Question: I am always getting an error on npm install after setting NPM Authenticate. I would like to authenticate to my npm private registry during image build and install all the dependencies I need. Maybe I misunderstood how this authentication process works but this is what I am doing:

I tried establishing a service connection from the project settings page as in <URL>
After that, I also set up my NPM Authentication task following the steps in <URL>
But this is not working. These are the errors I am getting:
During 'NPM Authenticate' phase:
> [warning]Found and overrode credentials for the
myregistry.pkgs.visualstudio.com registry in the selected .npmrc file.
Remove credentials from the file and store them in an npm service
connection instead (recommended), or remove the npm Authenticate task
from your build to use credentials checked into an .npmrc.
During 'Build an Image' phase:
> Step 4/7 : RUN npm install --production ---> Running in 8724f713f1db
[91mnpm ERR! code[0m[91m E404 [0m[91mnpm [0m[91mERR! 404[0m[91m Not
Found: @myregistry/service-logging@latest npm ERR![0m[91m A complete
log of this run can be found in: npm ERR!
/root/.npm/_logs/2018-09-11T04_20_00_513Z-debug.log [0mThe command
'/bin/sh -c npm install --production' returned a non-zero code: 1
[error]The command '/bin/sh -c npm install --production' returned a non-zero code: 1 [error]/usr/local/bin/docker failed with return
code: 1 [section]Finishing: Build an image
This is my .npmrc file:
'''
unsafe-perm=true
package-lock=false
registry=https://myregistry.pkgs.visualstudio.com/_packaging/myregistry/npm/registry/
always-auth=true
//myregistry.pkgs.visualstudio.com/_packaging/myregistry/npm/registry/:_authToken=${NPM_TOKEN}
//myregistry.pkgs.visualstudio.com/_packaging/myregistry/npm/:_authToken=${NPM_TOKEN}
'''
And this is my Dockerfile:
'''
FROM node:8.9-alpine
ARG NPM_TOKEN
WORKDIR /usr/src/srv/
COPY package.json package.json
COPY .npmrc .npmrc
RUN npm install --production
RUN rm -f .npmrc
COPY . .
EXPOSE 8080
CMD npm start
'''
Any help to unblock me from this issue will be highly appreciated! Thanks!
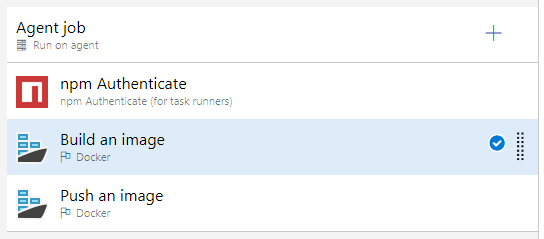
Answer: I finally resolved this issue in my pipeline by removing the last two lines in my .npmrc file. the last line was causing an issue. After the NPM Authenticate task, my .npmrc file was being modified to:
'''
unsafe-perm=true
package-lock=false
registry=https://myregistry.pkgs.visualstudio.com/_packaging/myregistry/npm/registry/
always-auth=true
//myregistry.pkgs.visualstudio.com/_packaging/myregistry/npm/:_authToken=${NPM_TOKEN}
//myregistry.pkgs.visualstudio.com/_packaging/myregistry/npm/registry/:username=VssToken
//myregistry.pkgs.visualstudio.com/_packaging/myregistry/npm/registry/:_password=***
//myregistry.pkgs.visualstudio.com/_packaging/myregistry/npm/registry/:email=VssEmail
//myregistry.pkgs.visualstudio.com/_packaging/myregistry/npm/registry/:always-auth=true
'''
Somehow, the following config was being taken into consideration and the config the NPM Authenticate inserted was being ignored, causing the pipeline error:
'''
//myregistry.pkgs.visualstudio.com/_packaging/myregistry/npm/:_authToken=${NPM_TOKEN}
'''
Also, no need to include the following line since NPM Authenticate will do the job for you:
'''
//myregistry.pkgs.visualstudio.com/_packaging/myregistry/npm/registry/:_authToken=${NPM_TOKEN}
'''
By removing the line above, this warning disappeared:
> [warning]Found and overrode credentials for the
myregistry.pkgs.visualstudio.com registry in the selected .npmrc file.
Remove credentials from the file and store them in an npm service
connection instead (recommended), or remove the npm Authenticate task
from your build to use credentials checked into an .npmrc.
So, to conclude, just keep your .npmrc file as simple as this:
'''
unsafe-perm=true
package-lock=false
registry=https://myregistry.pkgs.visualstudio.com/_packaging/myregistry/npm/registry/
always-auth=true
'''
Everything was fine with the Dockerfile.